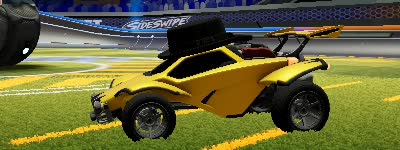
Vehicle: octane